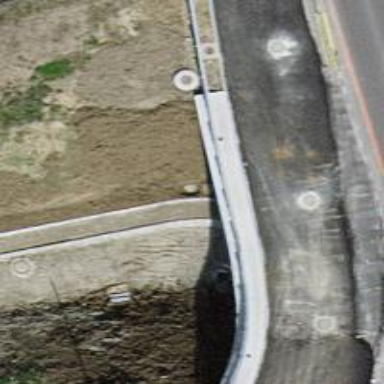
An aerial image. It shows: Tunnel cycleway with asphalt surface.